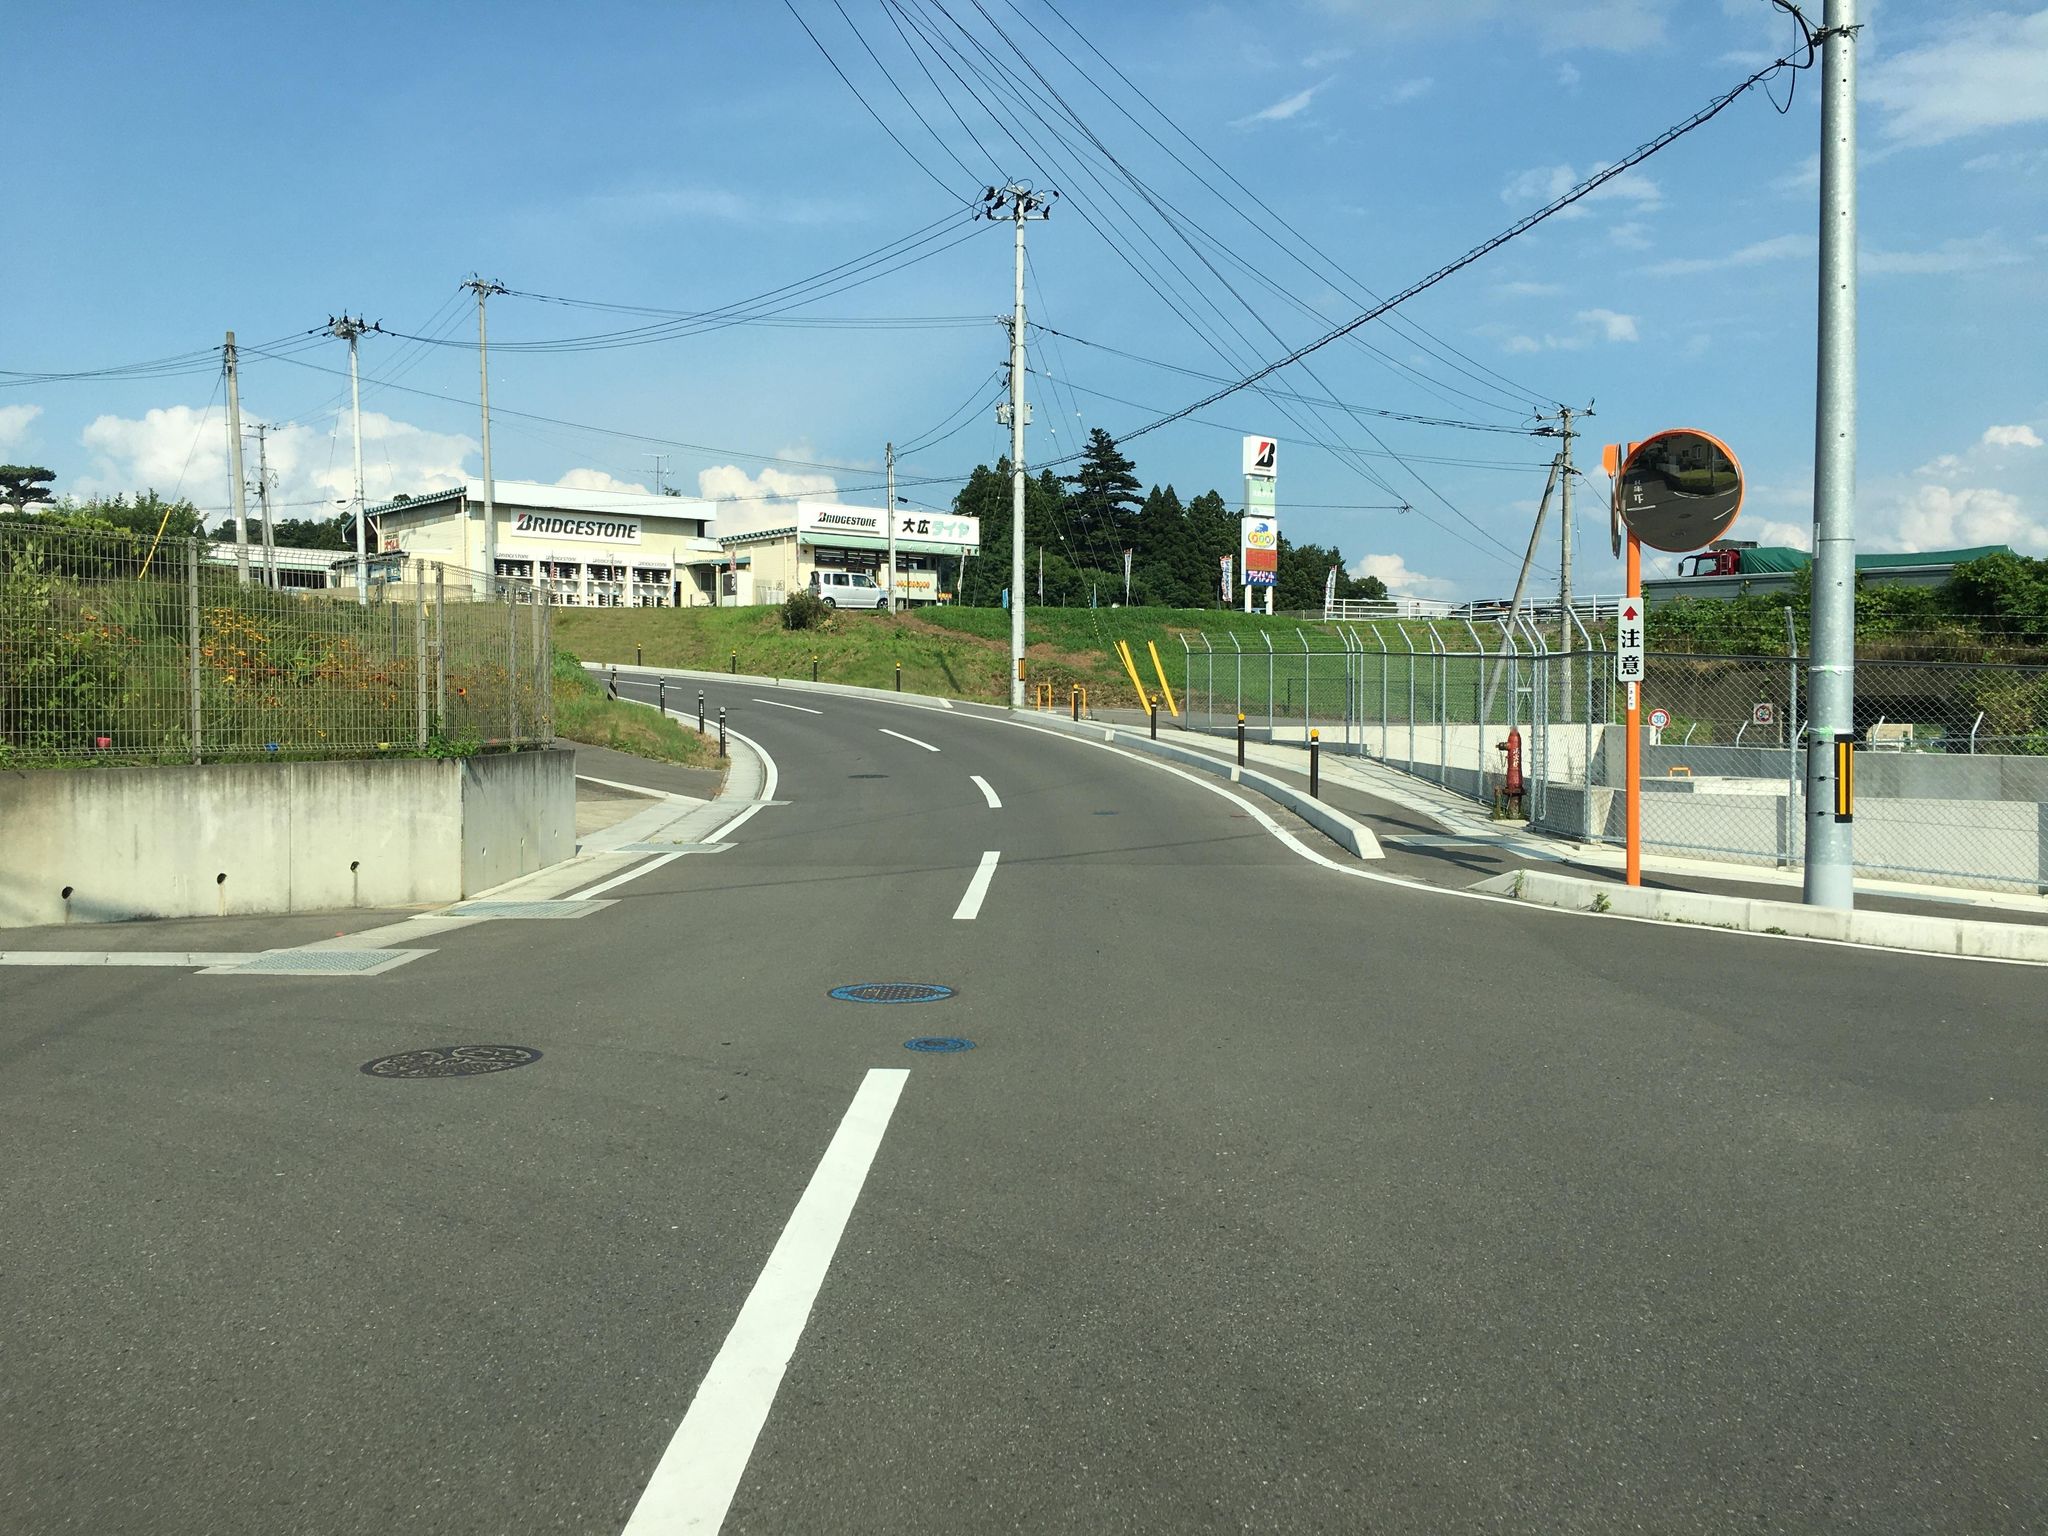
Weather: clear
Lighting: day
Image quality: good
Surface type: cycling surface
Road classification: tertiary, unclassified
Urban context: suburban or peri-urban
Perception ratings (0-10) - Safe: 0.58, Lively: 3.57, Beautiful: 1.89, Boring: 8.38, Depressing: 5.93, Wealthy: 1.26